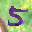
Label: 5